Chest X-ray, PA view. Patient: 72 years old, sex M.
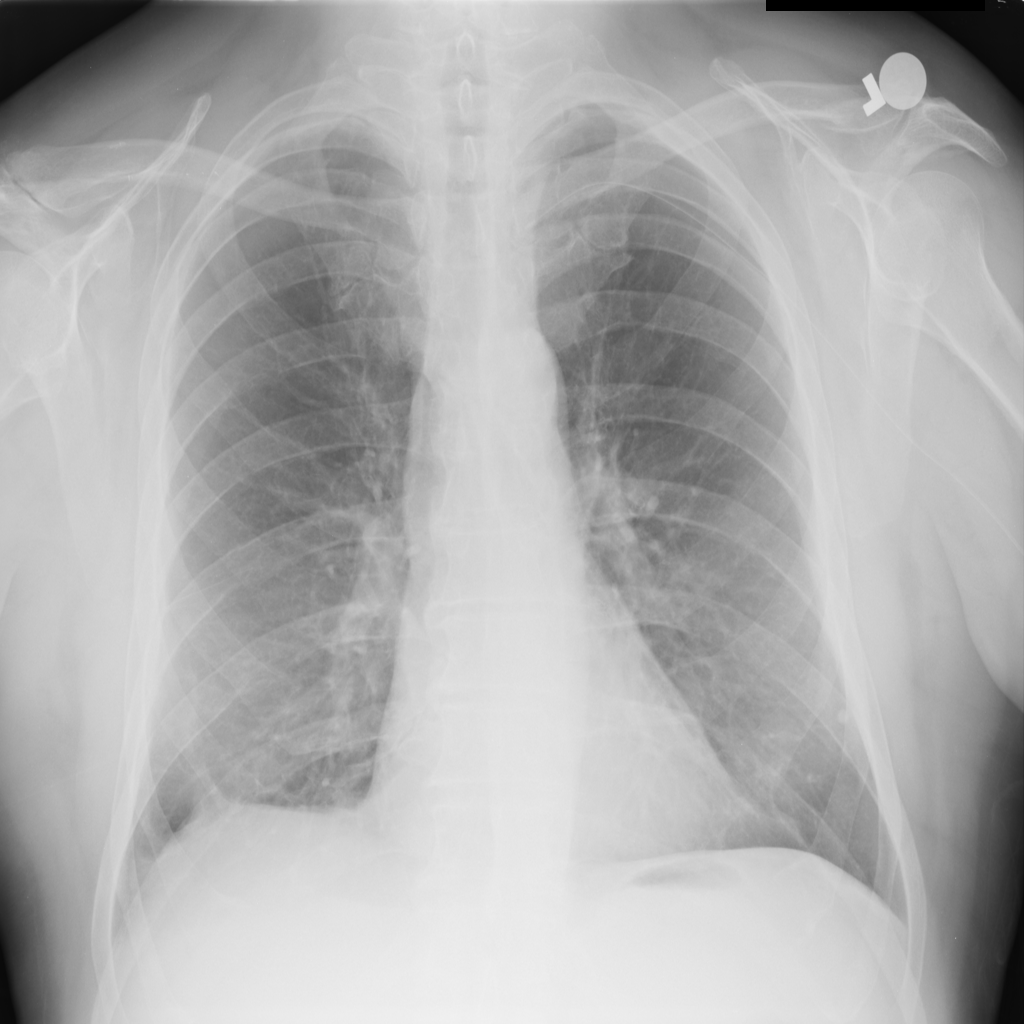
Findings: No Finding